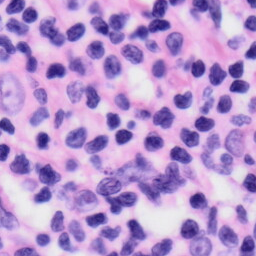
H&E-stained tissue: Skin